Question: compatible heuristics (h) is the one that has below condition:
h(n) <= c(n,a,n') + h(n')

'****************************************************'
admissible heuristics (h) is the one that has below condition:
0 <= h(n) <= h*(n)
h*(n) is the real distance from node 'n' to the 'goal'
If a heuristic is compatible, how to prove it is admissible ?
Thanks a lot.
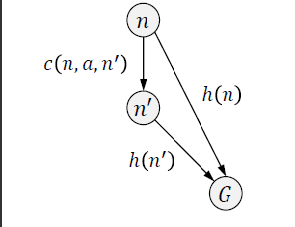
Answer: Assume that is not admissible, so there exists some vertex such that > .
But because of the compatibility of , we know that for all it holds that .
Now combine these two predicates when is the vertex to deduce a contradiction, thus proving the required lemma .